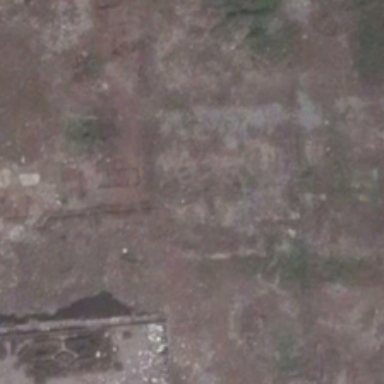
It is a large piece of bareland .